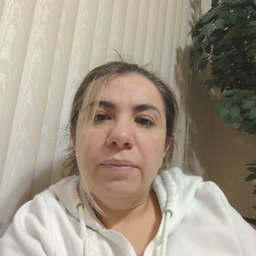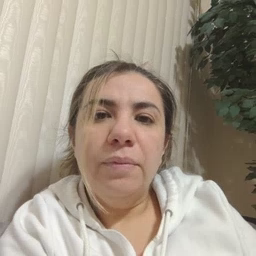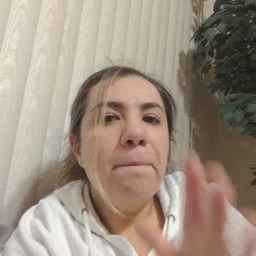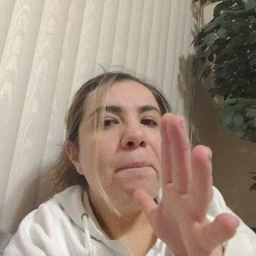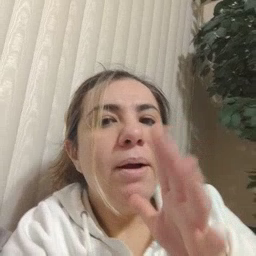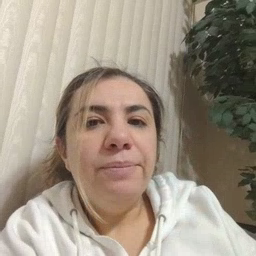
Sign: mom